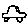
Label: car